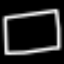
Label: square